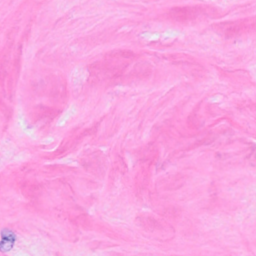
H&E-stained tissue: Breast